Question: I set my editor use the whitespace only, but I got problem with the whitespace's width. The longer whitespace in blank lines, shorter in others. I have no idea how to configure it.

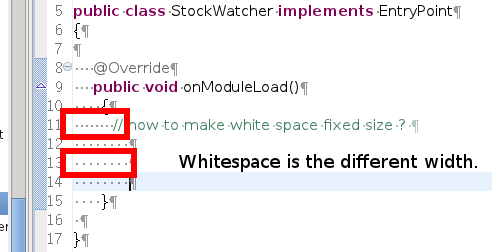
Answer: You are using a variable width font. Change it to a fixed width font like Courier New/Consolas/Monaco/Menlo (depending on your preferences)
Go to Eclipse->Preferences->General->Appearance->Colors and Fonts->Structured Text Editors->Structured Text Editor font and set it to a fixed width font